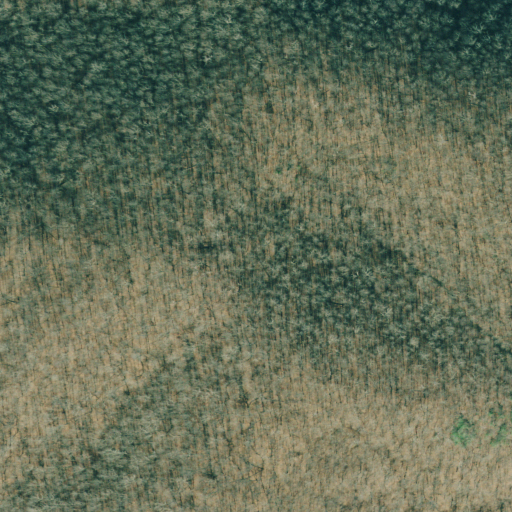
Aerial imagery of mountain in Georgia named Mayapple Knob containing only deciduous forest